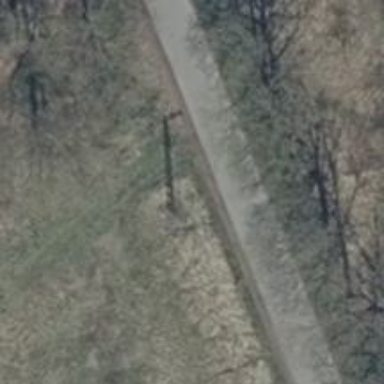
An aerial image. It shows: Power pole.